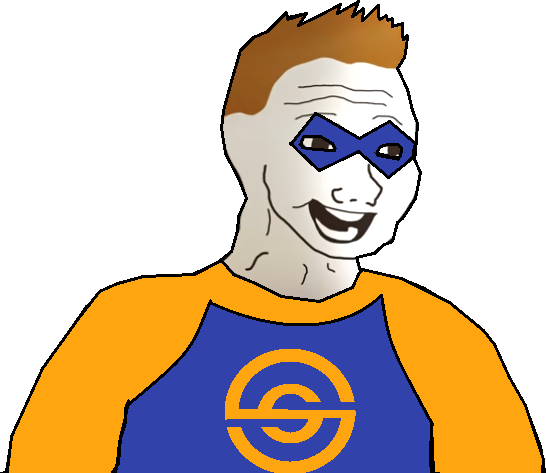
Label: 5_Bloomer